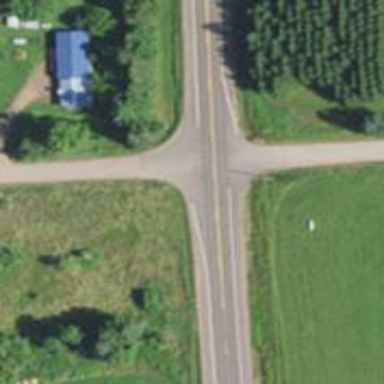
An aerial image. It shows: Stop road.